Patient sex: M
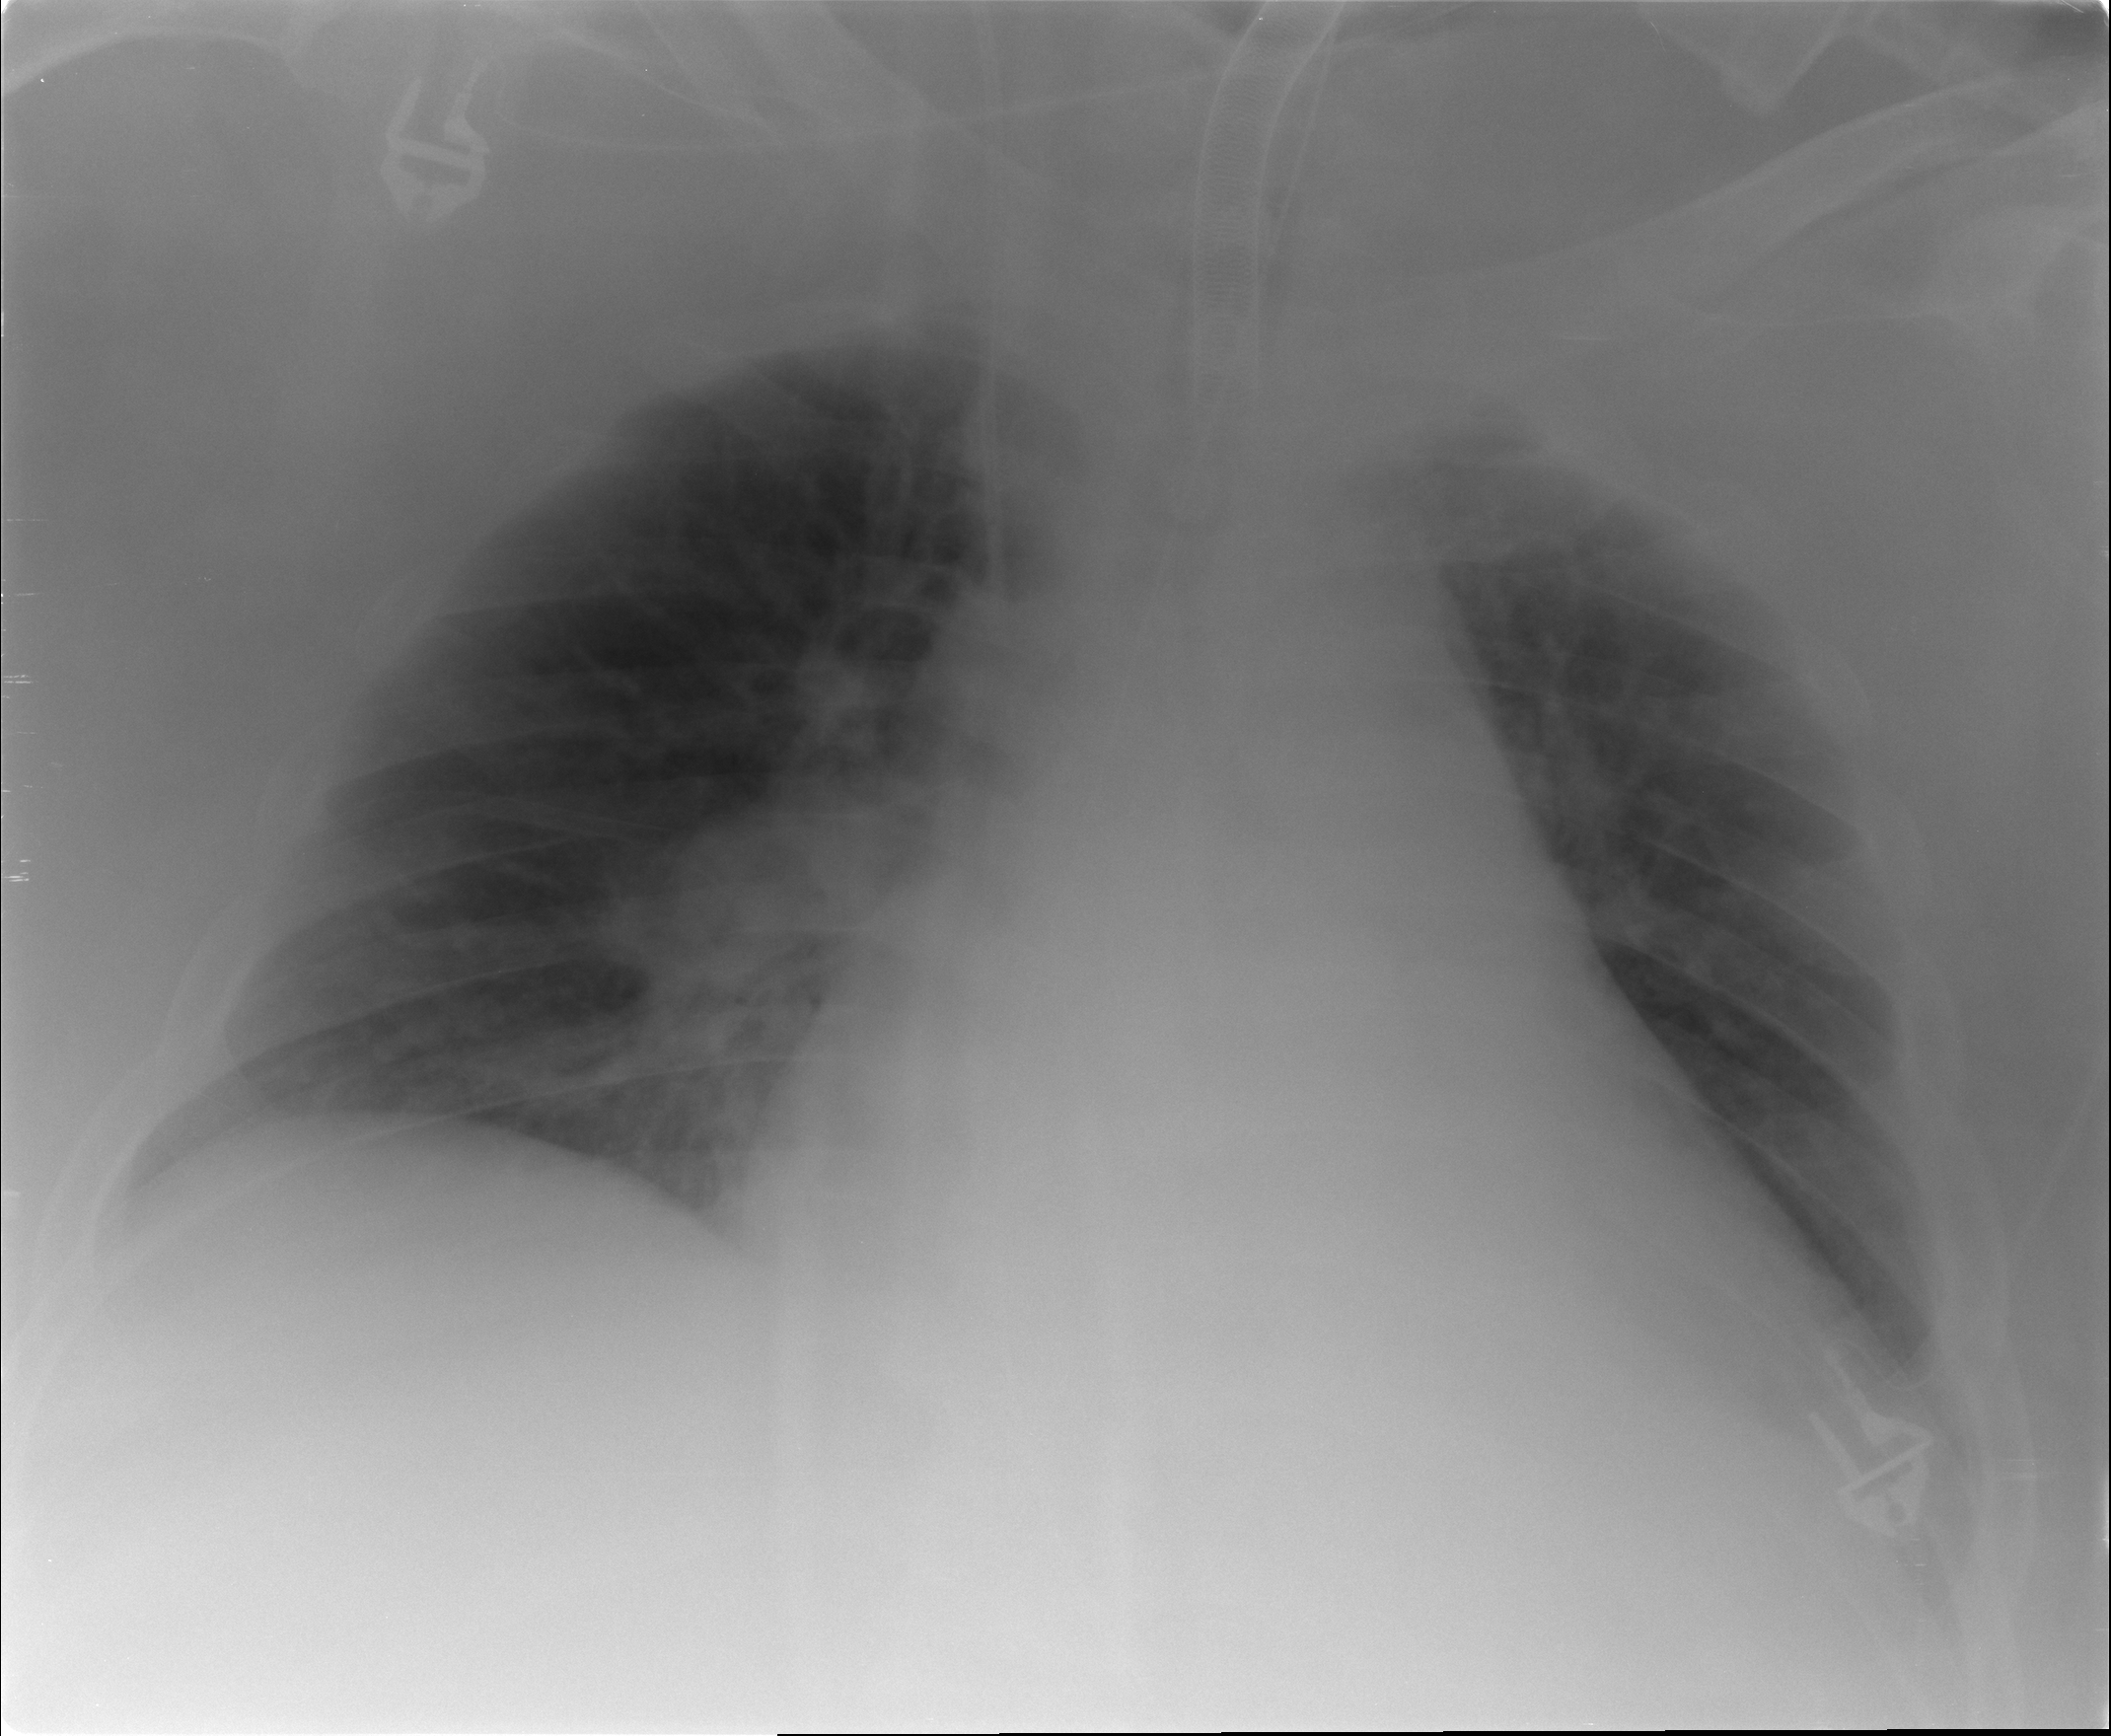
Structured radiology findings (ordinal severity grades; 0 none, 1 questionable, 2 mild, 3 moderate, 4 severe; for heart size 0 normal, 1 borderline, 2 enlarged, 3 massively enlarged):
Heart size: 2
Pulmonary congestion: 2
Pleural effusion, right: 0
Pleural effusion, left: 0
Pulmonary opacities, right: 1
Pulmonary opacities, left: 0
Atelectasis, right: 2
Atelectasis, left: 1